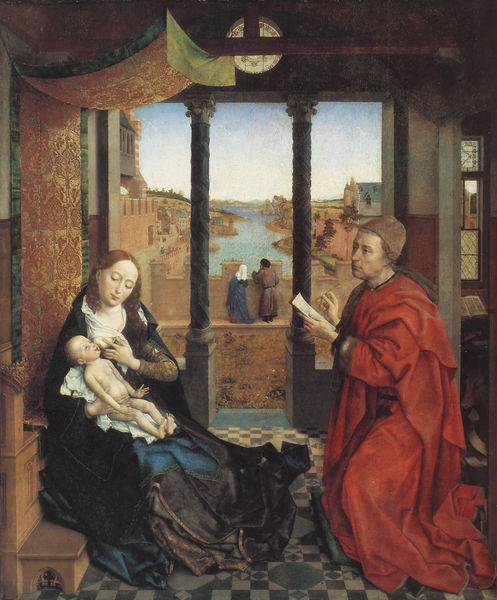
Titel: Der hl. Lukas malt die Madonna
Künstler: Rogier van Weyden
Institution: Boston, Museum of Fine Arts
Schlagwörter: blau, gemälde, himmel, mann, umhang, wasser, fluss, landschaft, menschen, sitzen, stadt, brust, fenster, frau, hut, raum, säulen, ausblick, blick, gebäude, rot, tuch, kappe, vorhang, öl, horizont, häuser, weite, geistlicher, haare, eltern, kind, mutter, paar, blatt, renaissance, deutschland, aussicht, balkon, perspektive, venedig, baby, bank, knabe, buch, burg, palast, stillen, kardinal, christus, jesus, brief, vision, priester, baldachin, steinboden, maria, madonna, säugling, jesuskind, stifter, säugen, lactans, landscjaft, druchblick, femster, älde, fenstet, memling, säuglind, flusspaar, stilen